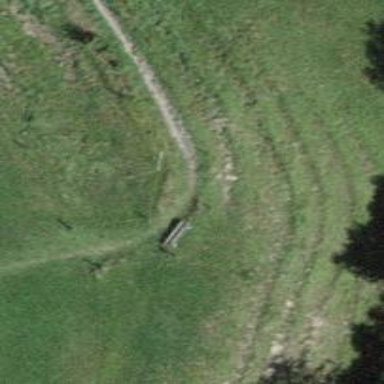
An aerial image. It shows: Bridleway.